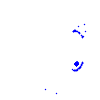
Particle: pion